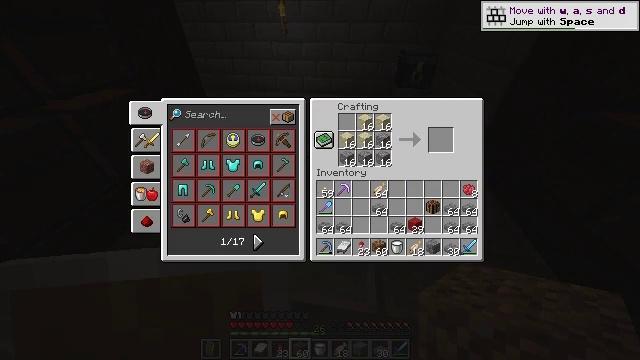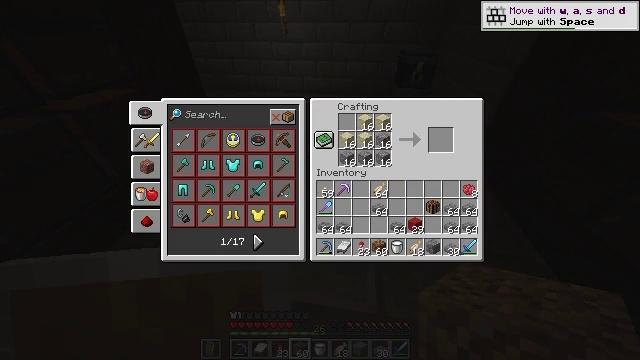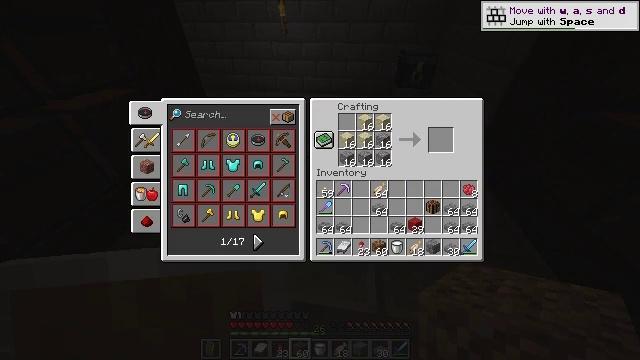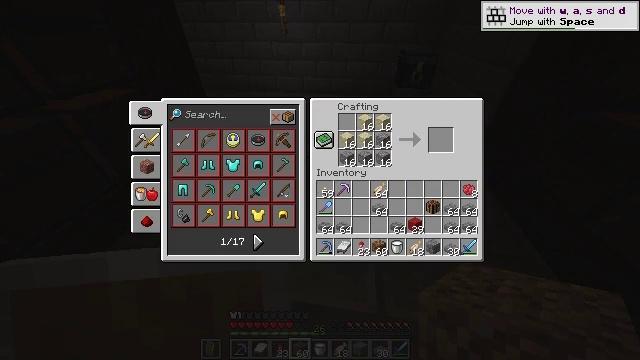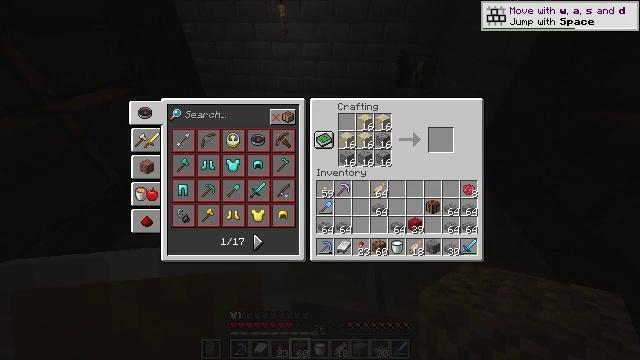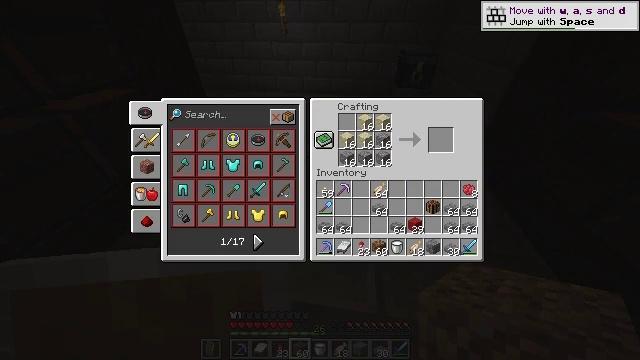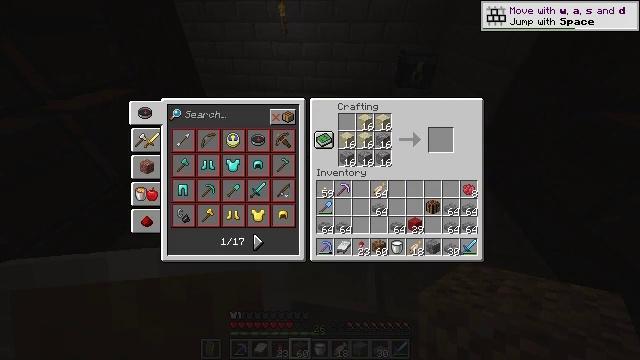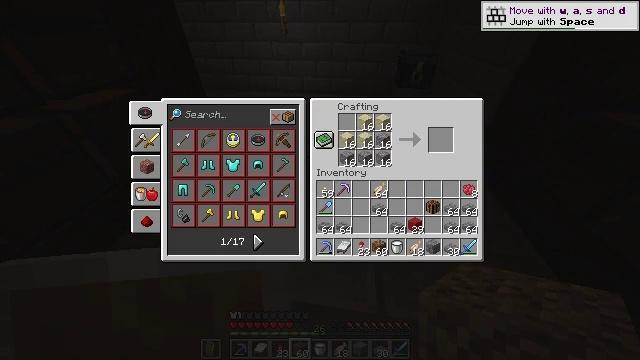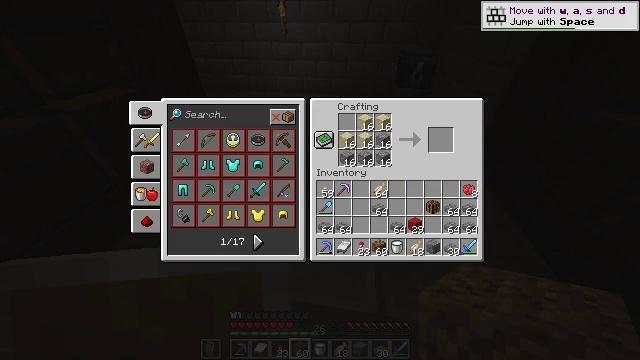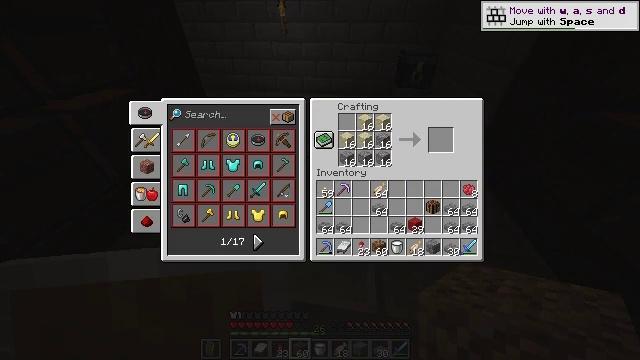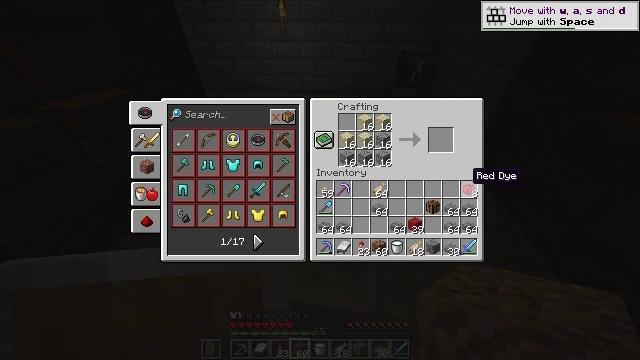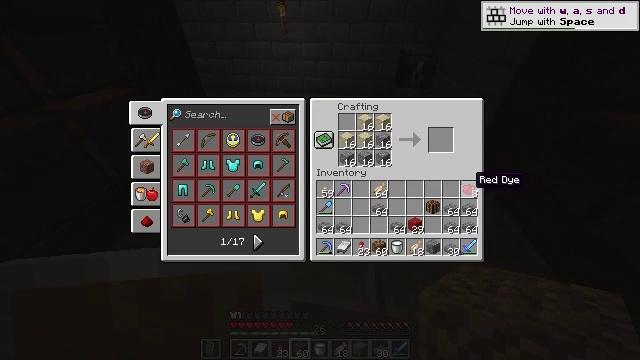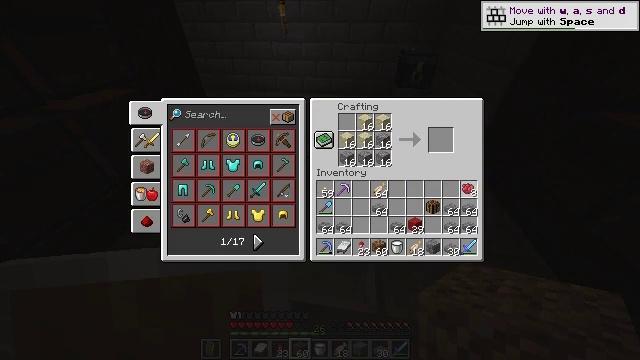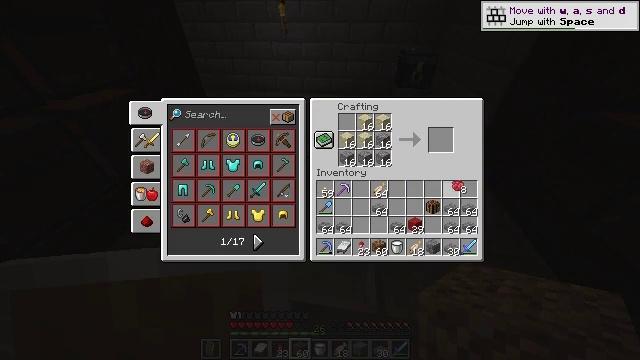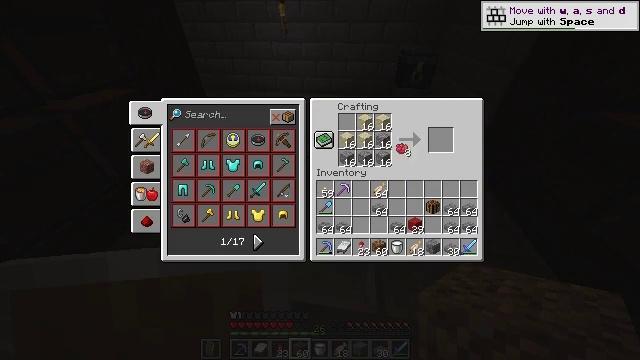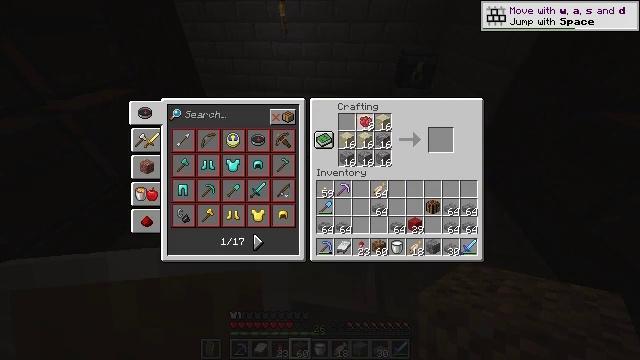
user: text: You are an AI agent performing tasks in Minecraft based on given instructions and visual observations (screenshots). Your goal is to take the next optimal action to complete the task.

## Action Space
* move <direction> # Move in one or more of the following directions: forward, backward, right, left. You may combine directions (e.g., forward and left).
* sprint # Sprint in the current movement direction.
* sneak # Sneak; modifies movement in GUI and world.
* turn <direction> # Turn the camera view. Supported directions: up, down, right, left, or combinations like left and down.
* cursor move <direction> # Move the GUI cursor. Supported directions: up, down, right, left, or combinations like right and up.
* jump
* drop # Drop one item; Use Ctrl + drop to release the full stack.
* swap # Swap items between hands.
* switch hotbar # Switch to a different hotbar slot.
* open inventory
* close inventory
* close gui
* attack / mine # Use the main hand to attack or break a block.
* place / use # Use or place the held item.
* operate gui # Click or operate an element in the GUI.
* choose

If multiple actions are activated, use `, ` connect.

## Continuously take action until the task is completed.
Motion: motion action
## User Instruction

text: Put red dye, sand, and gravel in the crafting table to create red concrete powder.
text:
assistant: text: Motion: no_op
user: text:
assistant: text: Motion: no_op
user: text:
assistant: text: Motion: no_op
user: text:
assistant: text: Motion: no_op
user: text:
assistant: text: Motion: no_op
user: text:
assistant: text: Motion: cursor move right
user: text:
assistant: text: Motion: cursor move right and down
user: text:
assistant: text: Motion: no_op
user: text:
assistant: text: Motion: cursor move right and down
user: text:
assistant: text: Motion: cursor move right
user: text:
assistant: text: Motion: no_op
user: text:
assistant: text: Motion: operate gui
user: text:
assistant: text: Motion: cursor move left
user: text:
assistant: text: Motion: cursor move left and up
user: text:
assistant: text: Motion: cursor move left and up
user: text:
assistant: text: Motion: cursor move left
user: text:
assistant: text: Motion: cursor move left
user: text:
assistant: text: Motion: no_op
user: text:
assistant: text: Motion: cursor move down
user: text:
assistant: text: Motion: operate gui
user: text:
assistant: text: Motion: operate gui
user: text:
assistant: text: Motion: no_op
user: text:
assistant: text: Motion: no_op
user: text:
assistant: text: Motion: no_op
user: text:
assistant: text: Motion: no_op
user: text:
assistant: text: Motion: no_op
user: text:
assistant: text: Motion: cursor move up
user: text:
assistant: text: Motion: no_op
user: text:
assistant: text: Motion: no_op
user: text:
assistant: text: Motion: no_op